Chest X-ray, PA view. Patient: 69 years old, sex F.
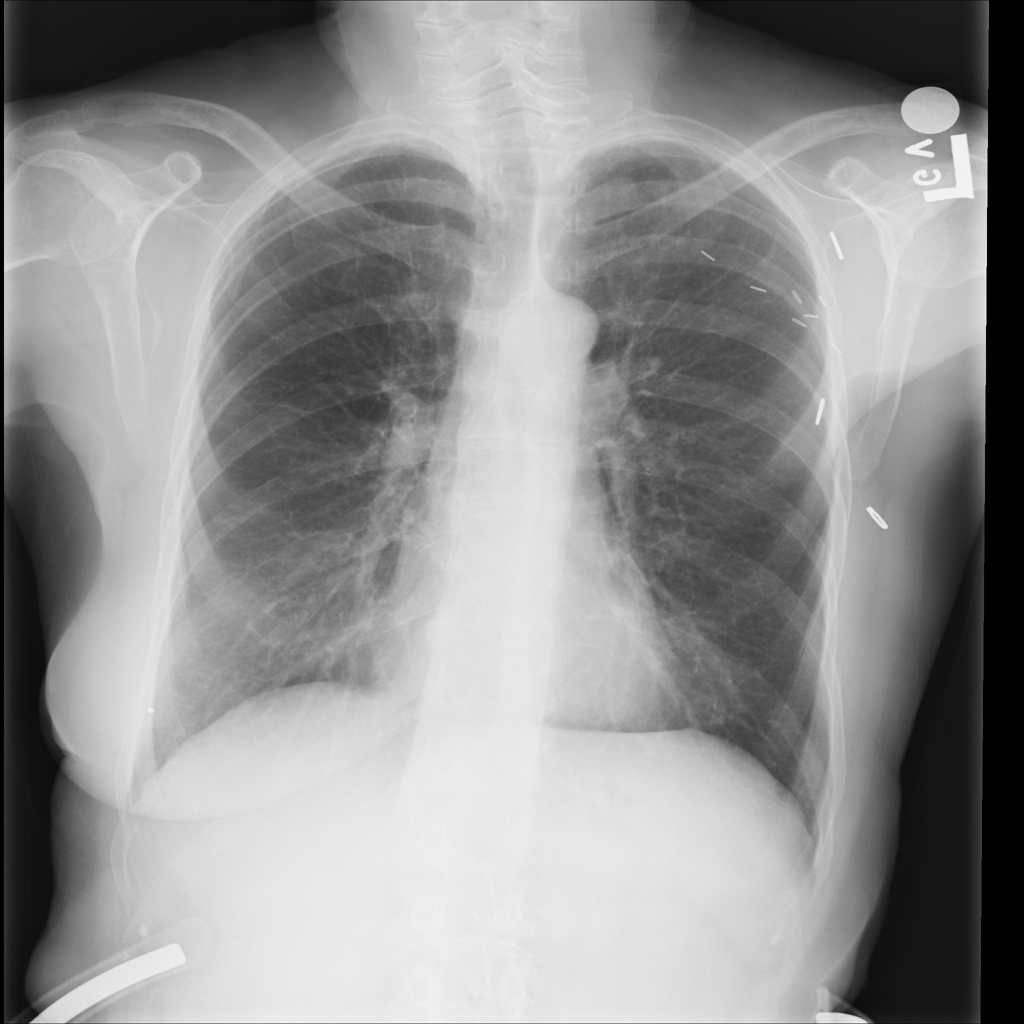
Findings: Fibrosis